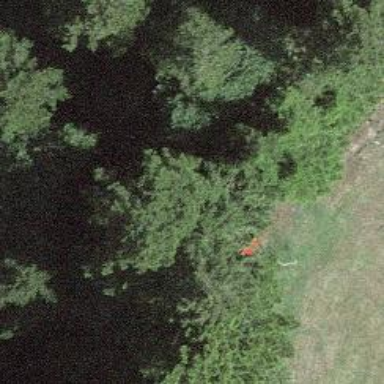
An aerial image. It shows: Red bench.